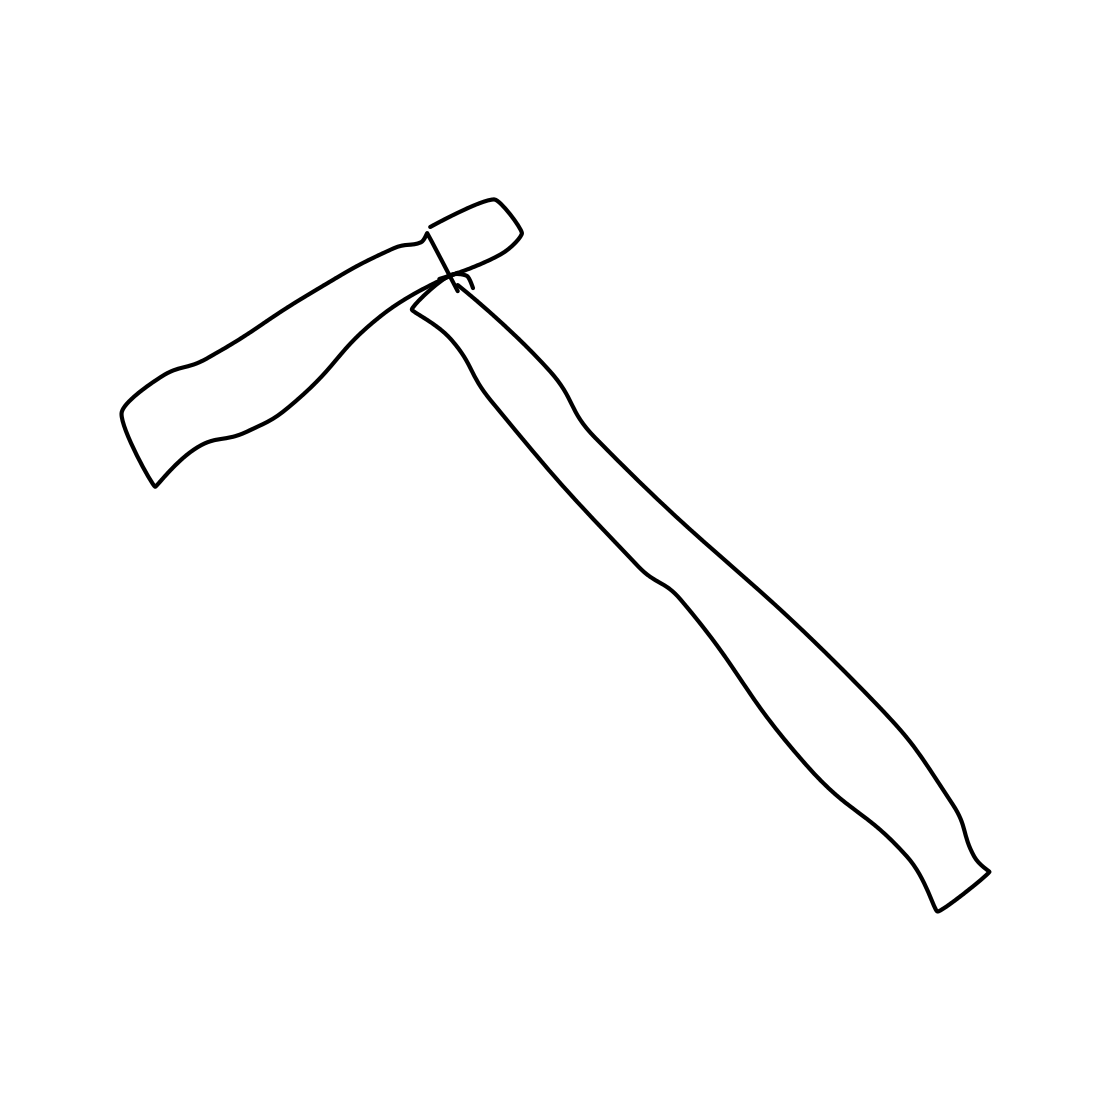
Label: axe